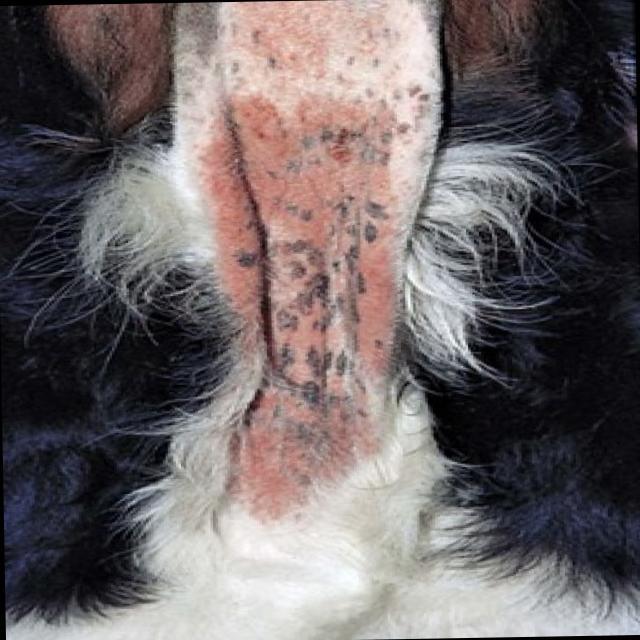
Canine fungal skin infection — characterized by alopecia, scaling, crusting, and circular lesions. Common agents include Malassezia and Candida species.